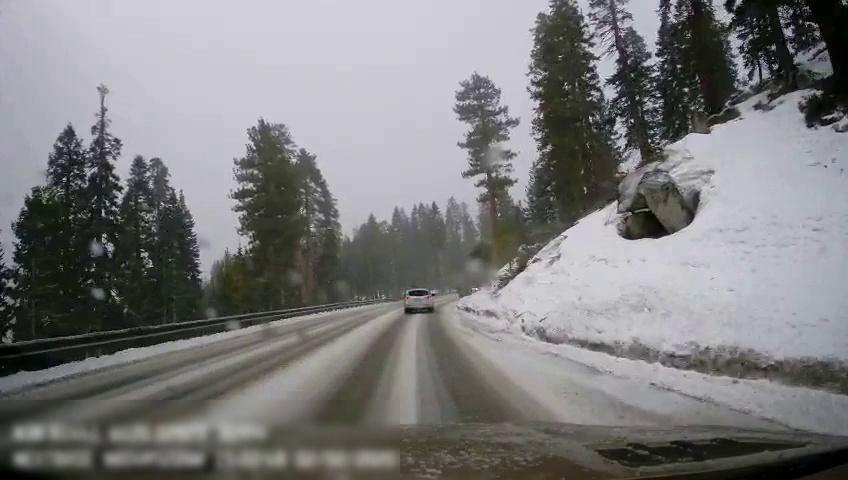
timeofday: Day
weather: Snowy
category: Drivable Space
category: Vehicles | SUV
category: Vehicles | Car